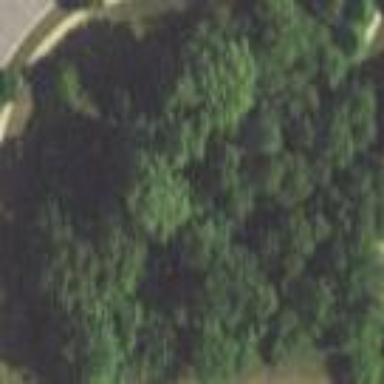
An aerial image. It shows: Serene view of trees in their natural habitat.